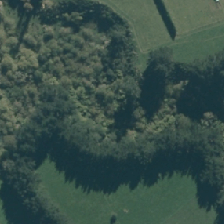
Land cover: deciduous_hardwood